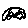
Label: car